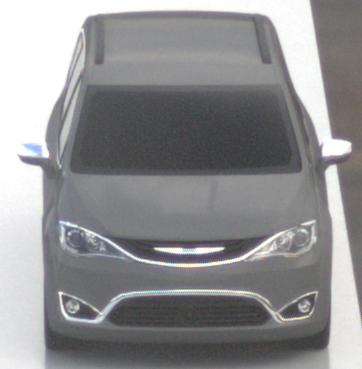
Make: Chrysler
Model: Pacifica
Detailed model: -
Model produced from: 2016
Model produced until: 2020
Doors: 5
Color: gray
Road condition: wet road
Daytime: morning or afternoon
Contrast: low contrast